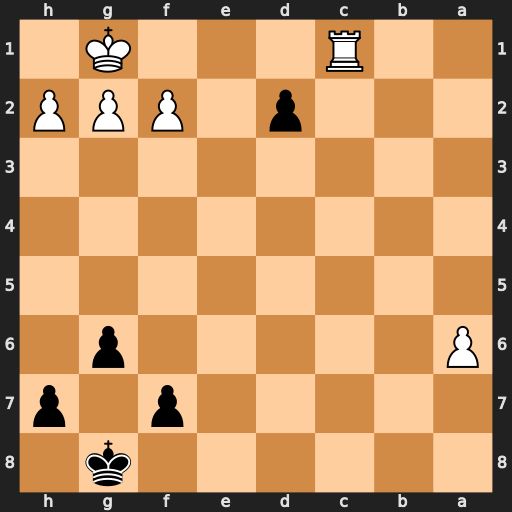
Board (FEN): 6k1/5p1p/P5p1/8/8/8/3p1PPP/2R3K1
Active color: b
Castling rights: -
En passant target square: -
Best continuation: dxc1=Q#